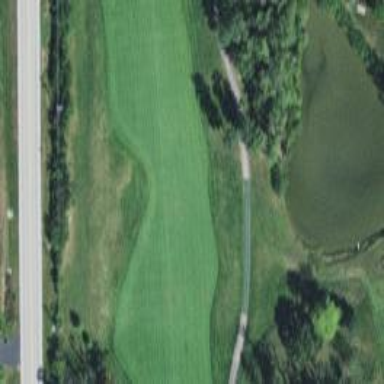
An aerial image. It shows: Golf fairway surrounded by grass.